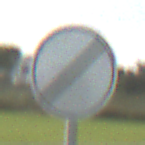
Verkehrszeichen: EndeSaemtlicherBegrenzungen
Umgebung: Outdoor, Suburban
Tageszeit: MorningAfternoon
Wetter: PartlyCloudy
Licht: Natural
Jahreszeit: NotSpecified
Kontrast: HighContrast